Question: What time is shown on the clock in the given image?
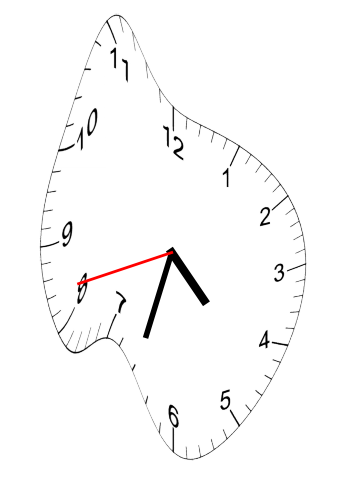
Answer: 04:32:42